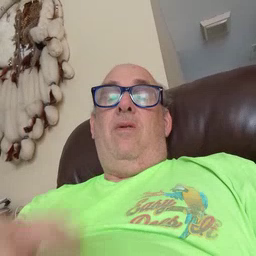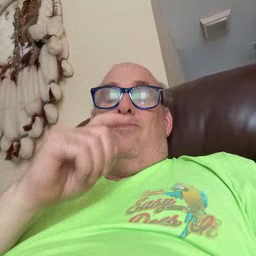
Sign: gift